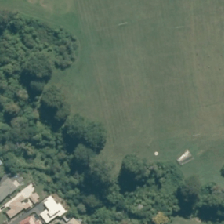
Land cover: urban_parkland